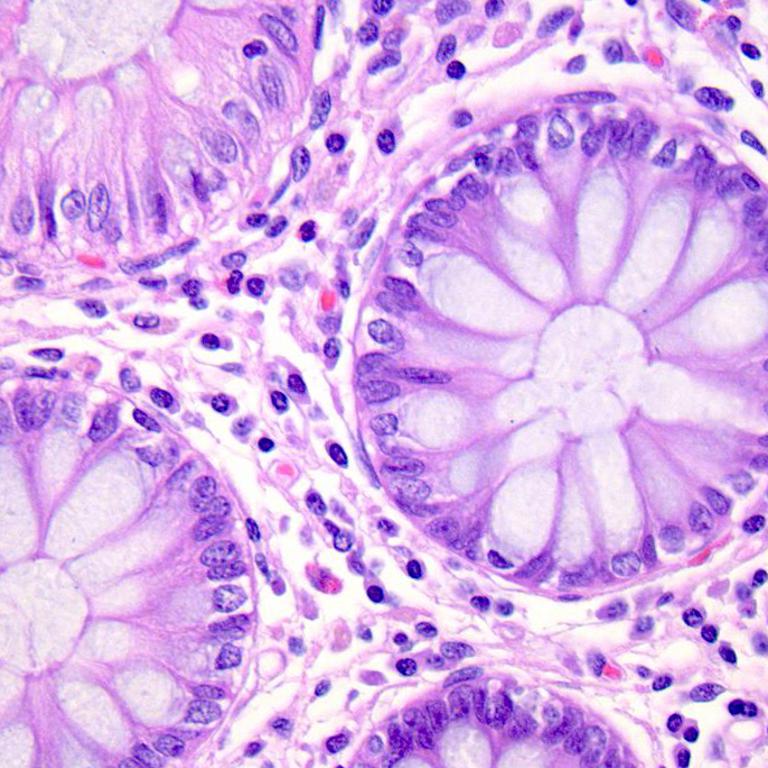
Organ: colon
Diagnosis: benign